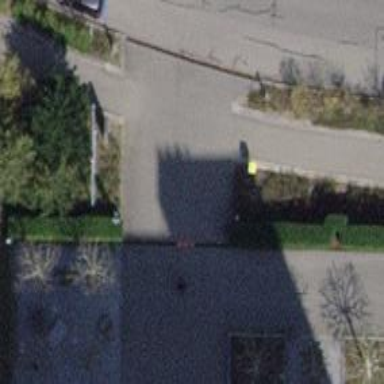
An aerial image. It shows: Post box.